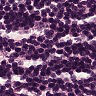
Metastatic tissue present: no